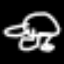
Label: frog